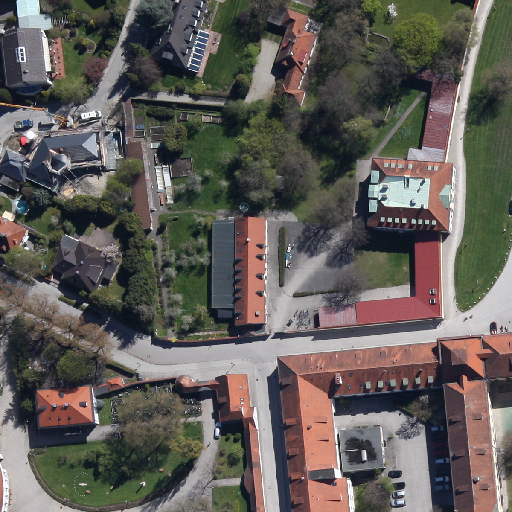
Referring expression: sidewalk along with tree